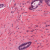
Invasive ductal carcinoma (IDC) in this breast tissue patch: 1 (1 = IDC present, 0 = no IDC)